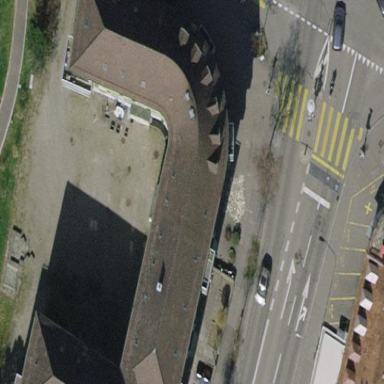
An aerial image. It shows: Hipped-roof building with apartments.